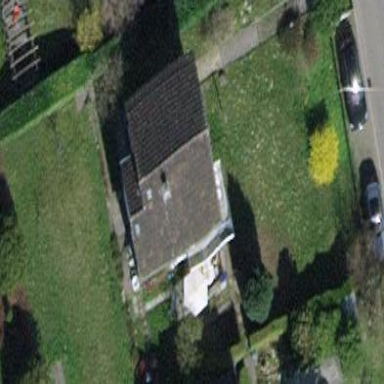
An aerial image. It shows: Detached building.